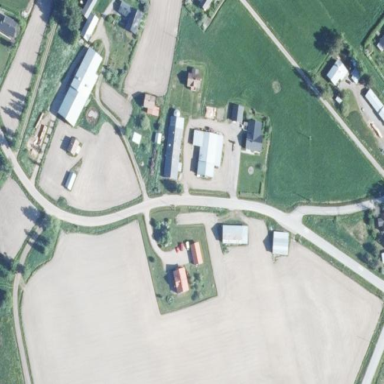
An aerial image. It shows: Farmyard area.